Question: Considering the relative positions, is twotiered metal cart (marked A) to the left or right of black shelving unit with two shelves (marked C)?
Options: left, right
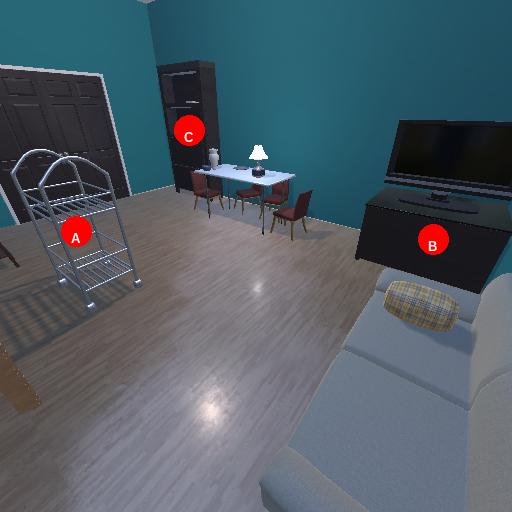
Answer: left